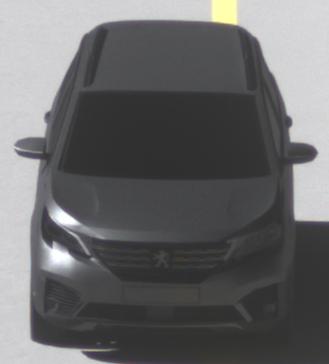
Make: Peugeot
Model: 5008 1.2 PureTech 130 Active
Detailed model: 5008 (II) (03/17 - 09/20)
Model produced from: 2017/03
Model produced until: 2018/07
Doors: 5
Color: gray
Road condition: dry road
Daytime: midday
Contrast: high contrast